Question: In Sonar I see a Redundant nullcheck of this, which is known to be non-null Error, but I can not find the Reason for this.

Hope somone can help me to find the reason.
Thx & Regards
Edit1:
'''
public class Filter extends AbstractBaseEntity implements Serializable {
public Filter() {
super();
}
}
'''
AbstractBaseEntity has no implemented constructor
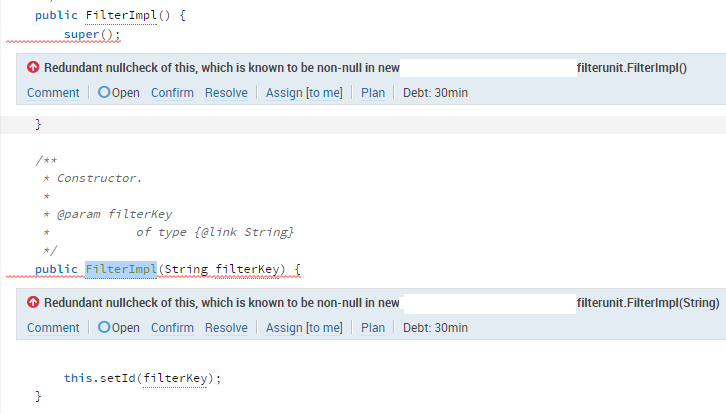
Answer: The code producing this was generated by AspectJ so it was not visible for me, but visible for sonar...